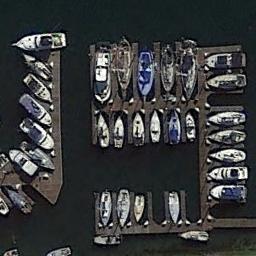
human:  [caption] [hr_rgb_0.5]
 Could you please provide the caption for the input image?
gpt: The harbor has lots of neatly docked boats and the color of the waters is dark green .

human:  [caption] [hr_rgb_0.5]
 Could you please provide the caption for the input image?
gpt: There are many ships in the harbor .

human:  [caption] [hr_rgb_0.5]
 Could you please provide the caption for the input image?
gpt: The harbor is large and many ships have stopped .

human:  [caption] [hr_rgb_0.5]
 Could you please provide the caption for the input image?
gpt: Many yachts are neatly arranged on the sea side of the harbor .

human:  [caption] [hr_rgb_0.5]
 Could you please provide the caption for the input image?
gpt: There are some ships docked neatly at the harbor .